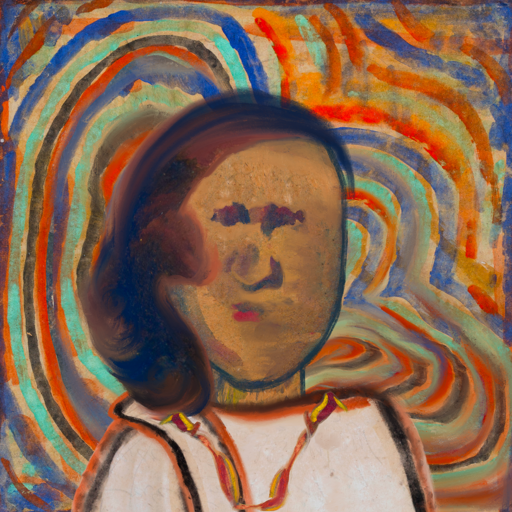
Background: Sisters, Head And Neck Front: In_The_Sun, Face Front: In_The_Sun, Bust: Roy_Bahadur, Hair Front: Mother_And_Son_Son, Head Accessory: Blank, Second Necklace: Gypsy_Mother_1, Necklace: Blank, Baby: Blank